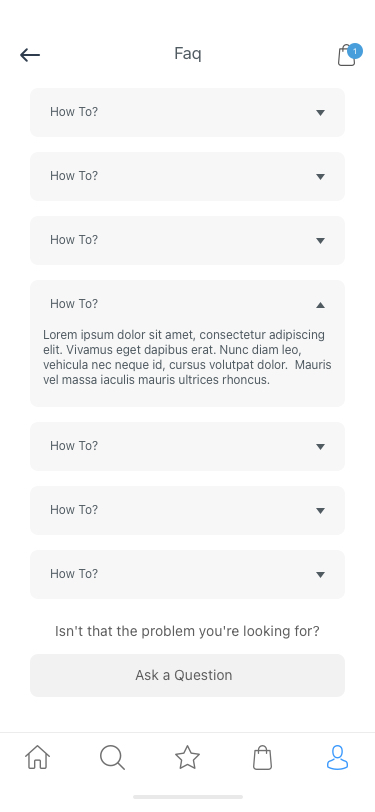
Text in this UI design:
Ask a Question
Isn't that the problem you're looking for?
How To?
How To?
How To?
How To?
Lorem ipsum dolor sit amet, consectetur adipiscing elit. Vivamus eget dapibus erat. Nunc diam leo, vehicula nec neque id, cursus volutpat dolor.  Mauris vel massa iaculis mauris ultrices rhoncus.
How To?
How To?
How To?
1
Faq